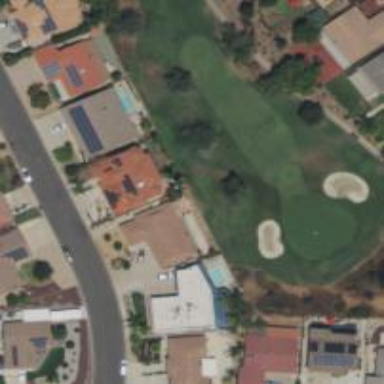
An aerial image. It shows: Grassy area designated as golf fairway.